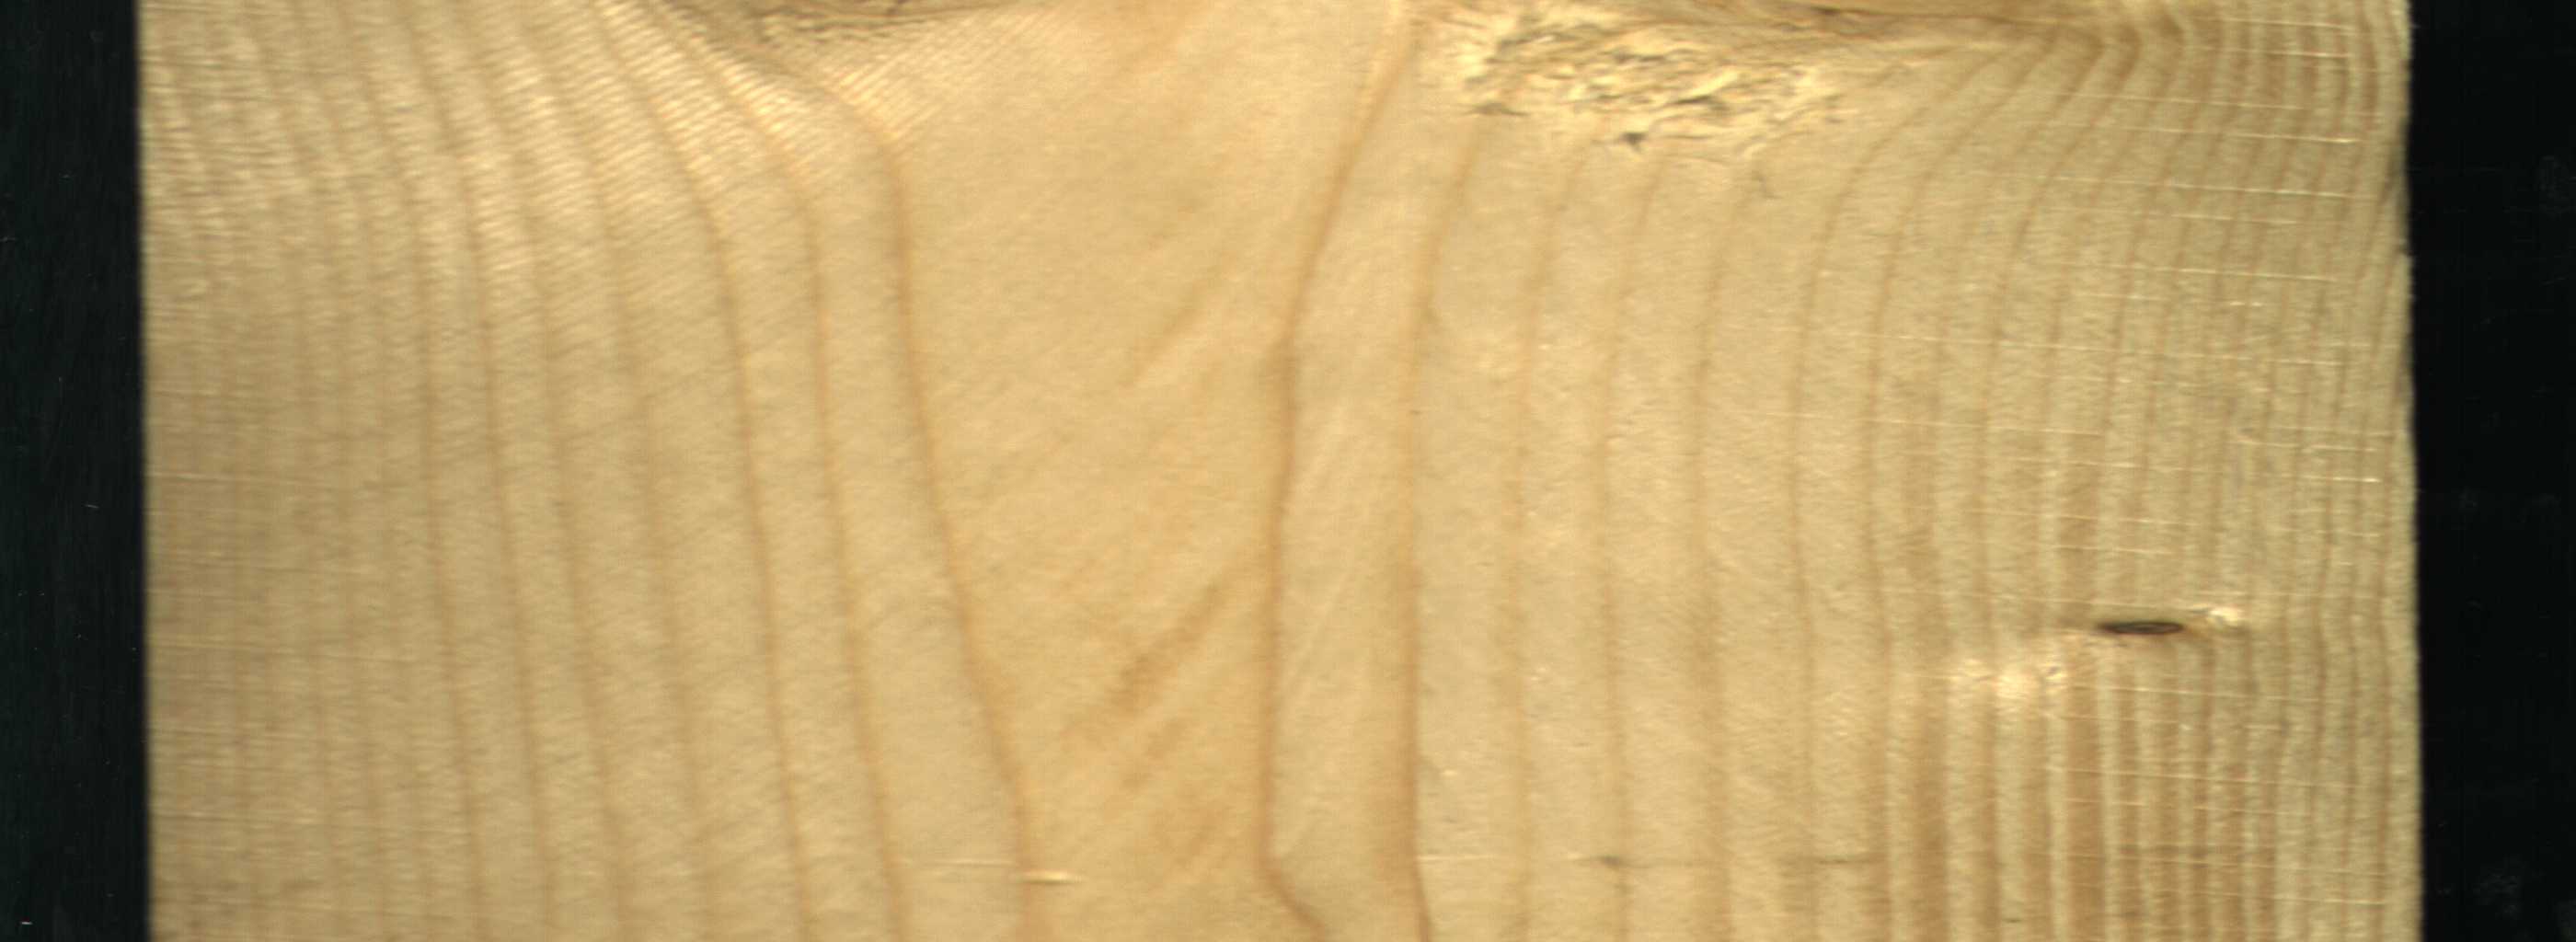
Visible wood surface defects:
Live_Knot